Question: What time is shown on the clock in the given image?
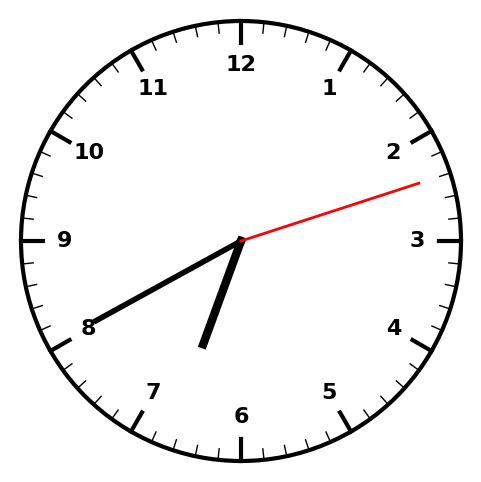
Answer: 06:40:12